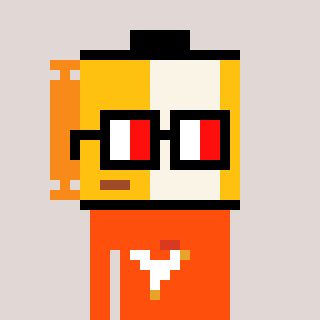
a pixel art character with square glasses with black frames and red eyes, a film roll-shaped head and a orange-colored body on a warm background